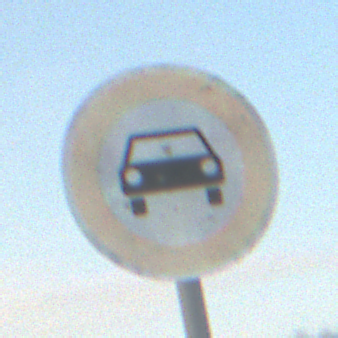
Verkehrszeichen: VerbotKraftwagen
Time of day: SunriseSunset
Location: Outdoor (Nature)
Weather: PartlyCloudy
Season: NotSpecified
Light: Natural